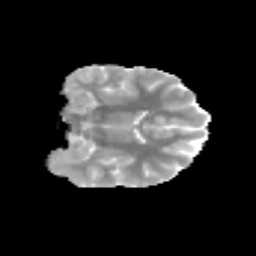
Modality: MD
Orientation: coronal
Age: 10
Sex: female
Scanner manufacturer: siemens
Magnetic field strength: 3 T
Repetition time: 3.8 s
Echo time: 0.07 s